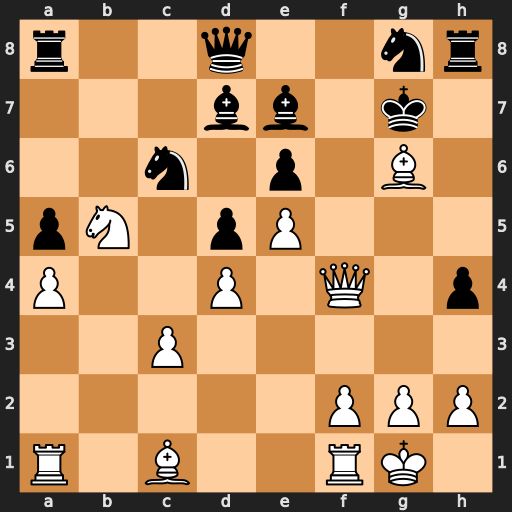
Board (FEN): r2q2nr/3bb1k1/2n1p1B1/pN1pP3/P2P1Q1p/2P5/5PPP/R1B2RK1
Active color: w
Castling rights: -
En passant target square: -
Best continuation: Qf7#